Question: I'm trying to make 'NSNull' conform to 'NilLiteralConvertible', but I'm running into an enormous amount of frustration:
'''
extension NSNull : NilLiteralConvertible{
required convenience init(nilLiteral: ()){
self.init()
}
}
'''
First of all, I'm forced to make the 'init' a 'convenience' one, as I can't add designated initialisers in an extension.
Then, the compiler goes crazy and insists that the init must be made 'required' and immediately after complains that 'required' initialisers must be added directly to the class and not in an extension. WTF?!

Anybody knows what's going on and how to make 'NSNull' conform to this simple protocol?
I'm testing this in an Xcode playground.
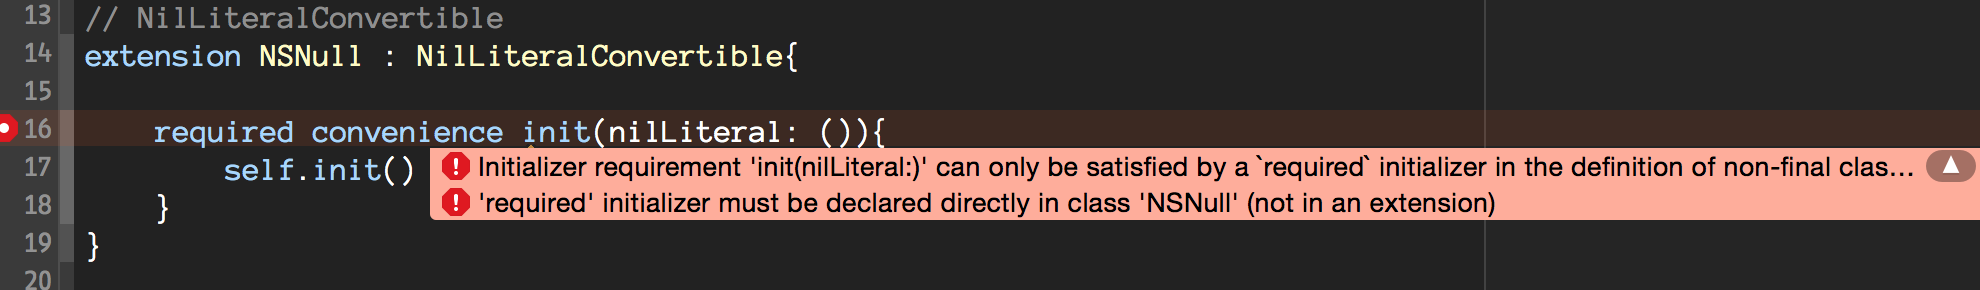
Answer: There should be no reason to conform 'NSNull' to 'NilLiteralConvertible'. Although the protocol is public, it's mostly used internally by 'NSZone' and the implementation of Optionals in the language (see references in the source <URL>:
This doesn't work:
'''
var null: NSNull
null = NSNull() // <null>
null = nil // error: nil cannot be assigned to type 'NSNull'
'''
But this does:
'''
var null: NSNull?
null = NSNull() // <null>
null = nil // nil
'''